Here is the raw acceleration-versus-time signal recorded on a bearing housing. Based on the visible evidence, which condition applies: normal, inner_race, outer_race, ball?
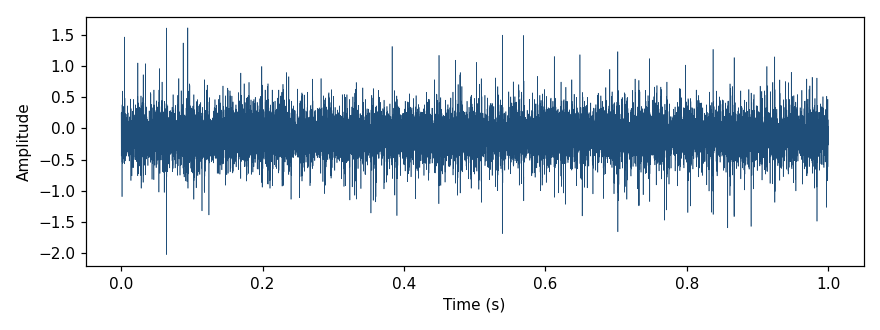
Answer: inner_race